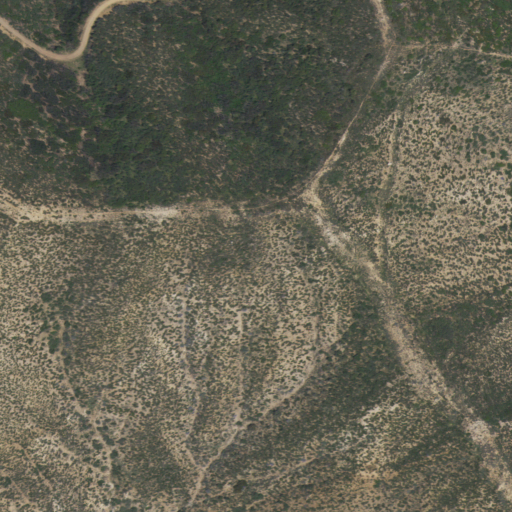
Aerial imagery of ridge(s) in California named Tule Ridge containing shrub, grassland, and open development